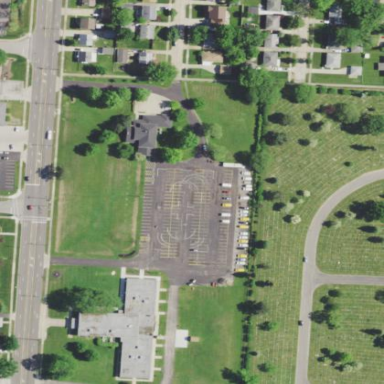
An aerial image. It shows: Parking area.